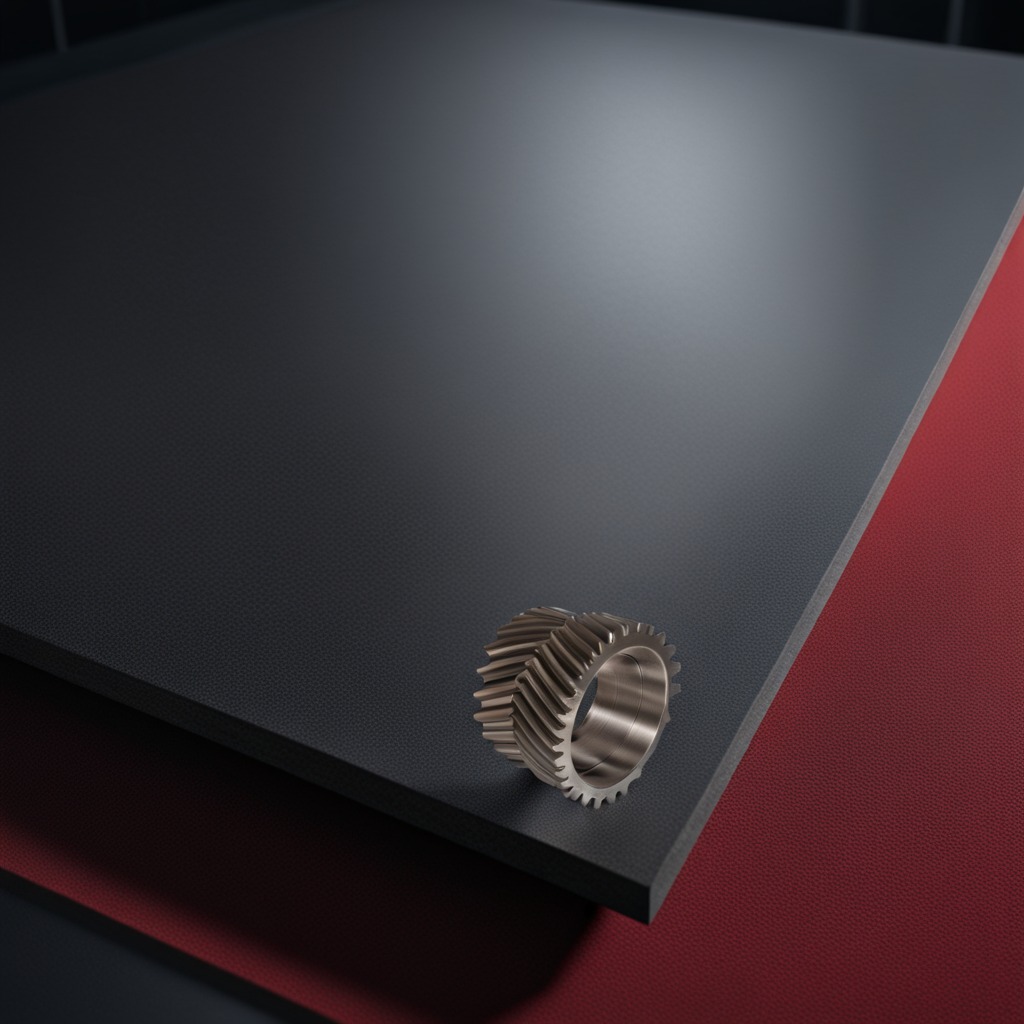
A steel gear with teeth lies on the clean granite tabletop inside a workshop at night dim ambient light soft shadows worn but beneath the mat